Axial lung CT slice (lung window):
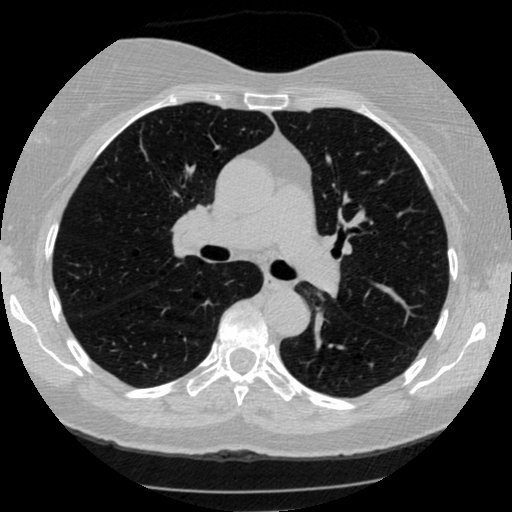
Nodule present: no